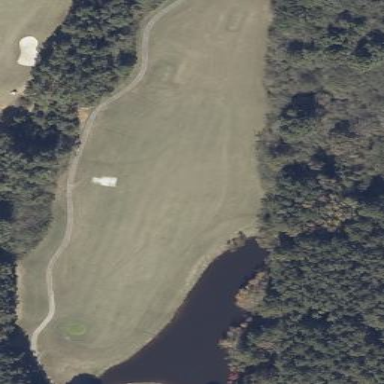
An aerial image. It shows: Rough grass surface on golf course.